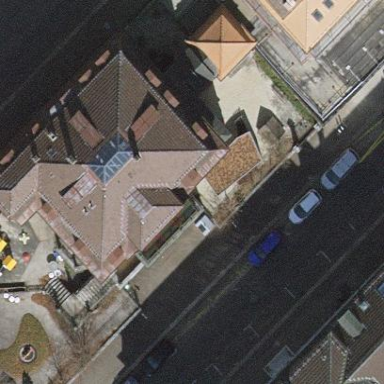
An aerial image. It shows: Building with mansard roof design.